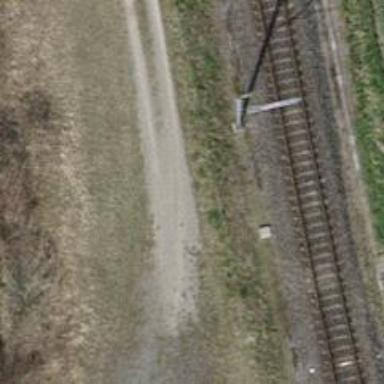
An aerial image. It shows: Gravel track with grade2 tracktype.